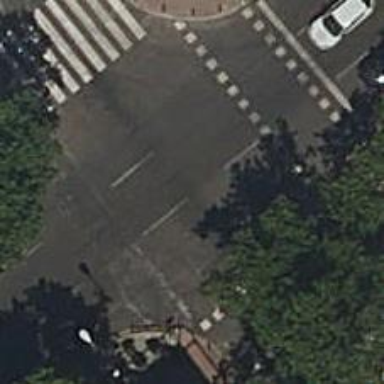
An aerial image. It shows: Road with traffic signals.